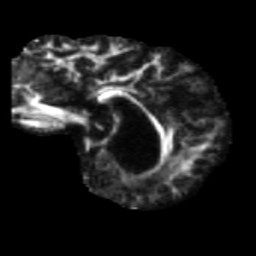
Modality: FA
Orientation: sagittal
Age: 48
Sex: male
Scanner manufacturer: siemens
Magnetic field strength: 3 T
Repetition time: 5.47 s
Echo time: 0.0854 s